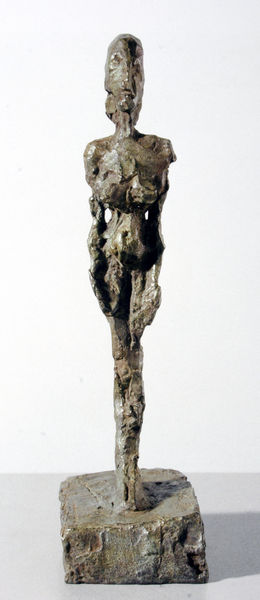
Titel: Femme debout au chignon, Stehende Frau mit Haarknoten
Künstler: Alberto Giacometti
Standort: Schweiz
Institution: Privatsammlung
Schlagwörter: akt, kopf, körper, mann, nackt, schatten, grob, braun, brust, busen, frau, grau, licht, mund, nase, weiss, masse, arme, augen, gesicht, lang, mensch, sockel, stehen, stein, hände, gehen, schlank, figur, haare, front, schultern, skulptur, statue, beine, taille, brüste, modell, ansicht, rauh, weiblich, nabel, bauch, bronze, lehmbruck, plastik, plinthe, podest, knie, dünn, foto, brennen, oberfläche, stand, schritt, rau, struktur, schreiten, quadrat, quadratisch, giaccometti, skultptur, statisch, oberflächenstruktur, giacometti, langgestreckt, alberto